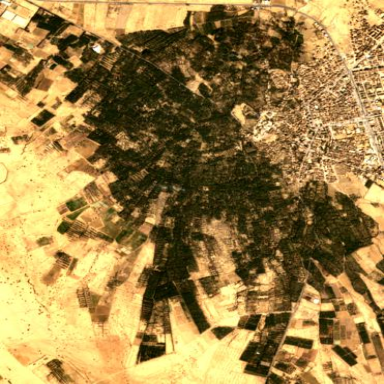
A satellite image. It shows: Beautiful orchard with date palms trees.